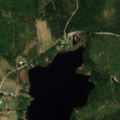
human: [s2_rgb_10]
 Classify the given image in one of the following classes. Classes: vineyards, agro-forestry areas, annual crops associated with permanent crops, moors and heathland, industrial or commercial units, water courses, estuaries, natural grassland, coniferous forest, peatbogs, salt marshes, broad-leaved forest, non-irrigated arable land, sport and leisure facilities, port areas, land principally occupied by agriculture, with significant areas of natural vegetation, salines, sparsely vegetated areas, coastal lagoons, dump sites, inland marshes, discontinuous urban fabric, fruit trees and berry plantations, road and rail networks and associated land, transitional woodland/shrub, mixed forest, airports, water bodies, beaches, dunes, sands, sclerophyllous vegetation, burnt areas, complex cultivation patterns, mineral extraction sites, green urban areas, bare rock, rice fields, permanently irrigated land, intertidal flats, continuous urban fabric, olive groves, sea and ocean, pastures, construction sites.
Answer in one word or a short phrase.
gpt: land principally occupied by agriculture, with significant areas of natural vegetation, coniferous forest, mixed forest, transitional woodland/shrub, water bodies